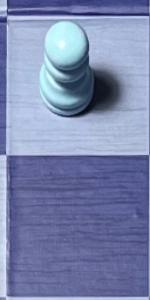
Label: Empty